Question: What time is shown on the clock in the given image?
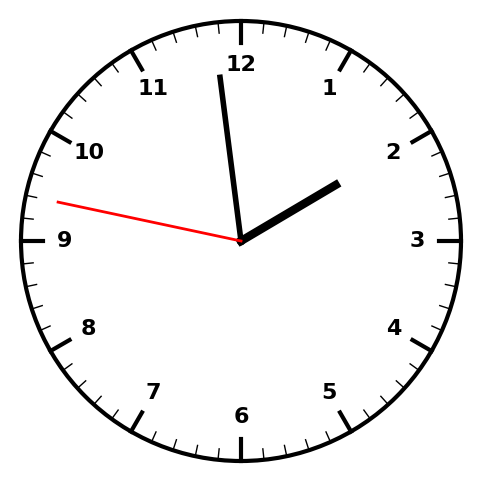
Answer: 01:58:47